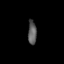
Tissue: prostate
Cell type: T cells
Senescence score: 0.2952
Nuclear area (px): 198
Mean DAPI intensity: 92.576